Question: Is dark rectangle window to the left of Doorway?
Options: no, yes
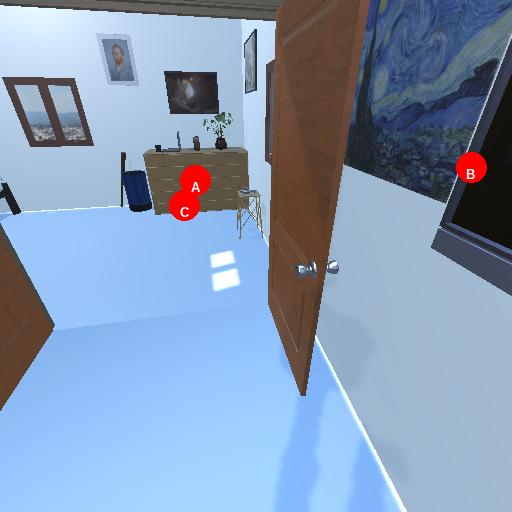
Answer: no